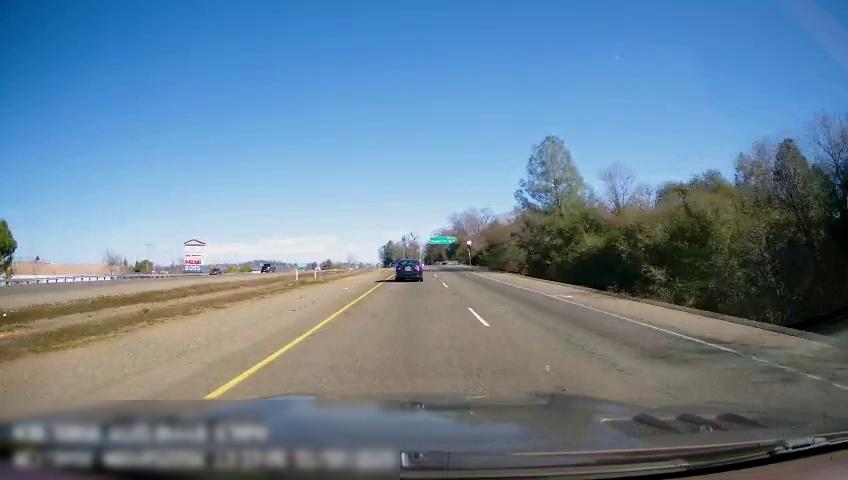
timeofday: Day
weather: Sunny
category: Drivable Space
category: Drivable Space
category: Vehicles | SUV
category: Vehicles | Truck
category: Vehicles | Car
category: Lanes | Current Lane
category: Lanes | Current Lane
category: Lanes | Alternate Lane
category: Traffic | Signs